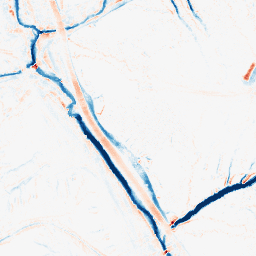
Category: morphological
Decomposition family: morphological
Decomposition parameters: operation: average
size: 5
Upsampling method: quartic
Upsampling parameters: scale: 8
Upsampling scale: 8